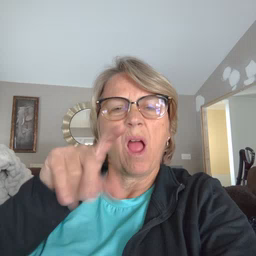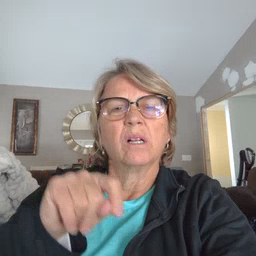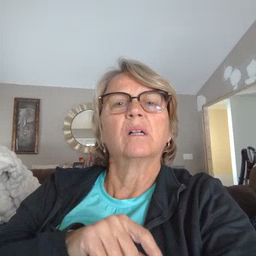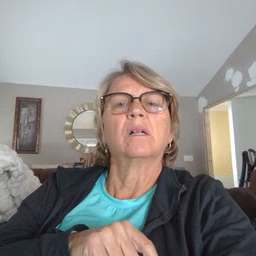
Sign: cut